Question: I have the problem, that in my multithreading application, the SQL Anywhere 12 driver throws NullReferenceExceptions. The Exception is always thrown at different points, but always during opening a connection. There are a maximum of 5 open connections. The stack trace is the following:

I have no idea why this happens.
Does anyone else has similar problems? Currently i have no idea.
:
The error is not really reproducible, because some times the app runs correct for two hours or a day and some times only 10min.
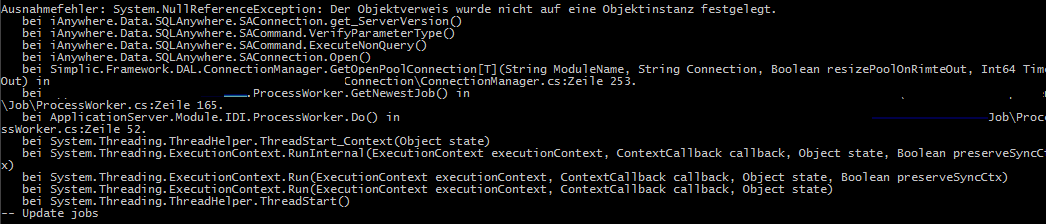
Answer: Well, the SAConnectionPoolManager were not thread safe when multiple threads are trying to allocate/close multiple connection pools. This was fixed (so they say) in version 16.0.0.1431 and 12.0.1.3851.